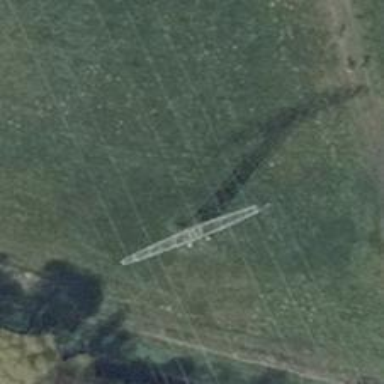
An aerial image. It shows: Power tower.